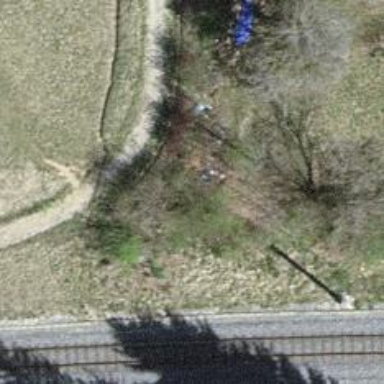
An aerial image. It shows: Path.